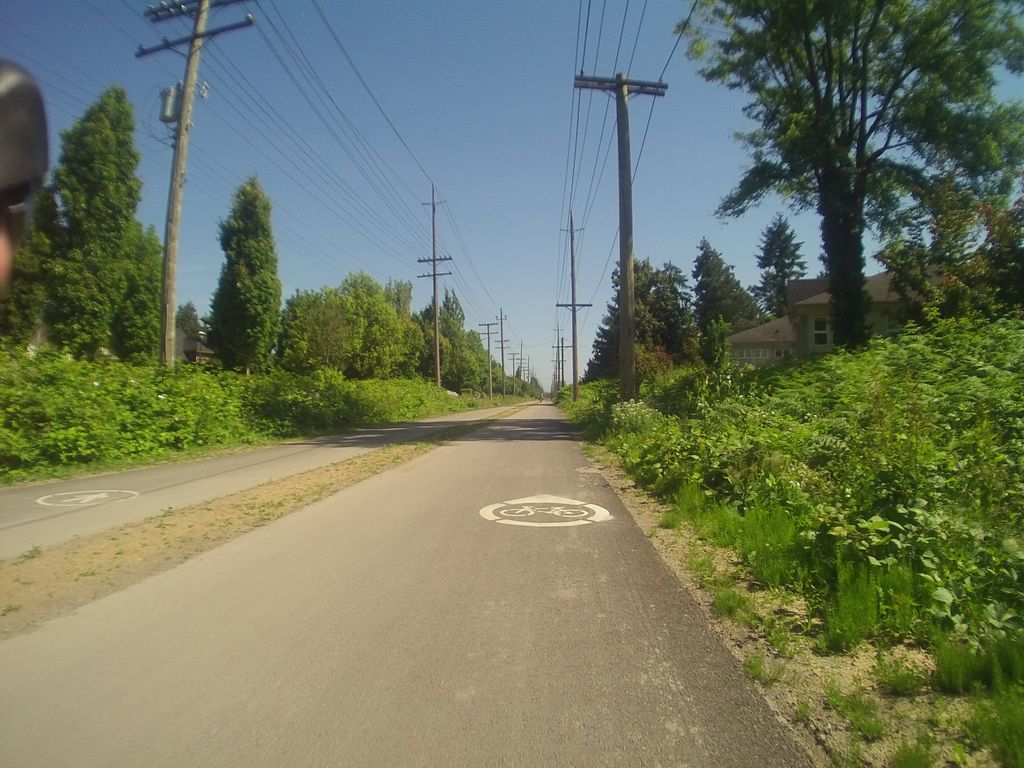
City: vancouver